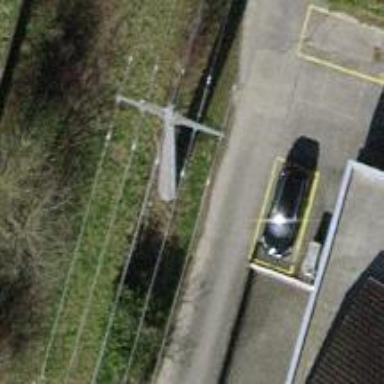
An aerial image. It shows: Concrete power pole.